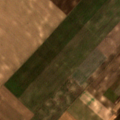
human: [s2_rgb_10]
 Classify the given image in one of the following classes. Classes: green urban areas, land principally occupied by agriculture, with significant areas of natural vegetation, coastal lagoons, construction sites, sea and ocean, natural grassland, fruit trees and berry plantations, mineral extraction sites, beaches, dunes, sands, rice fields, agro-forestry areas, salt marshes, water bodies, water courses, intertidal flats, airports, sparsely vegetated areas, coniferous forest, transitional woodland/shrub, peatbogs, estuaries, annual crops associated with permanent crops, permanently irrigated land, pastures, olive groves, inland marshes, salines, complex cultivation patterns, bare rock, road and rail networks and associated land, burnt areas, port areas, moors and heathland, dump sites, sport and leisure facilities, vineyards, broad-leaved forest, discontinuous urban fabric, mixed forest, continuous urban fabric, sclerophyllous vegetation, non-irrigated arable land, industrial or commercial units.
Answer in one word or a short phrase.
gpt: non-irrigated arable land